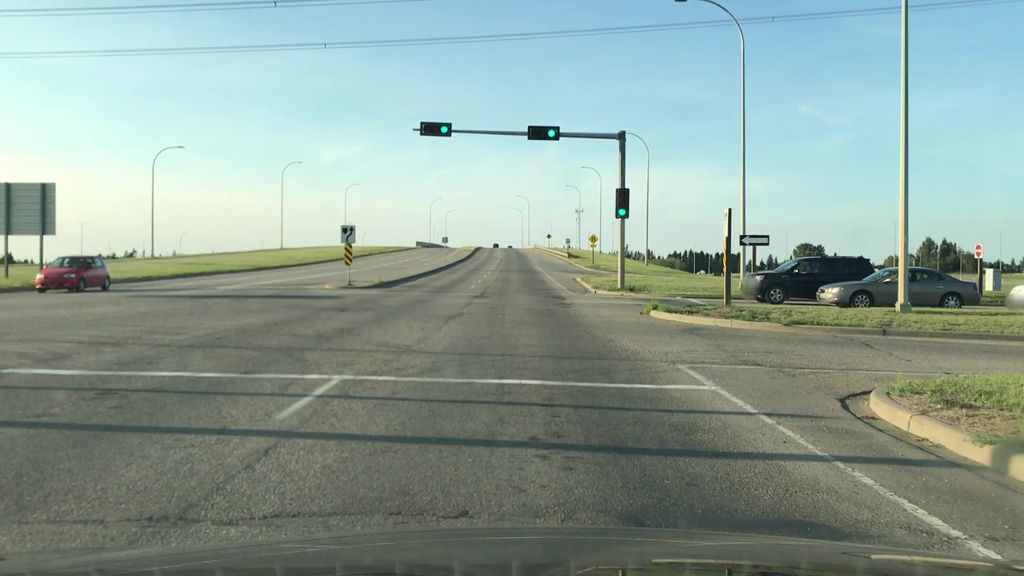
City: edmonton